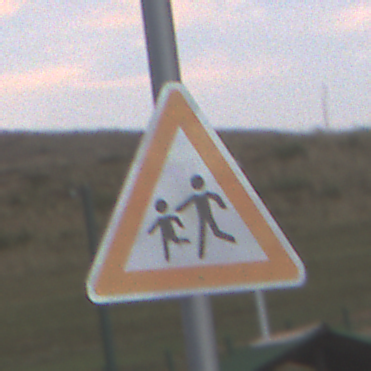
Verkehrszeichen: KinderRechts
Umgebung: Outdoor, RoadRail
Tageszeit: SunriseSunset
Wetter: PartlyCloudy
Licht: Natural
Jahreszeit: NotSpecified
Kontrast: LowContrast